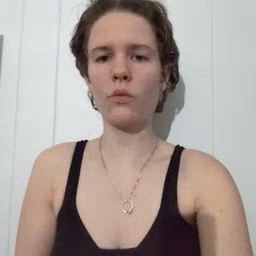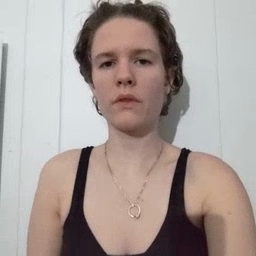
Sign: wet